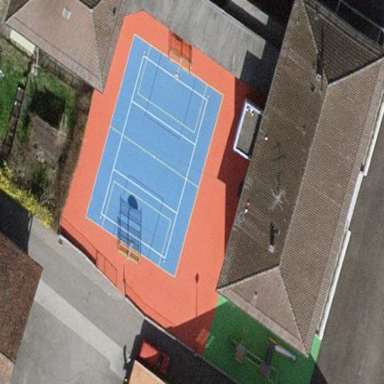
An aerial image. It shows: Schoolyard designated as leisure land.